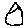
Label: house